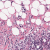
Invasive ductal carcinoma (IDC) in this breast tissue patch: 1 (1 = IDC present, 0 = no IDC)